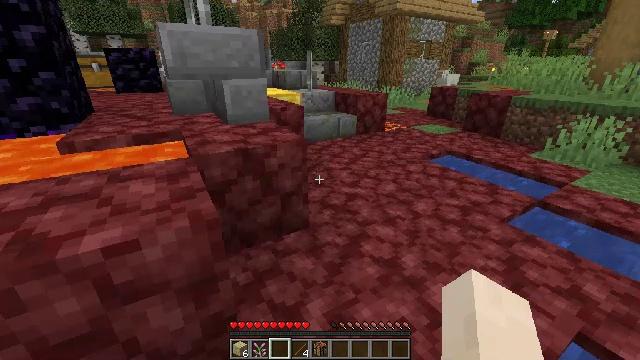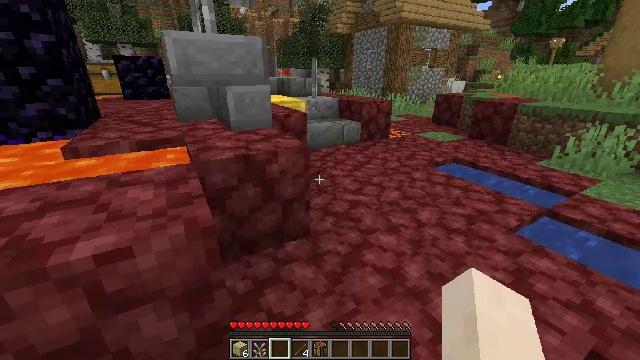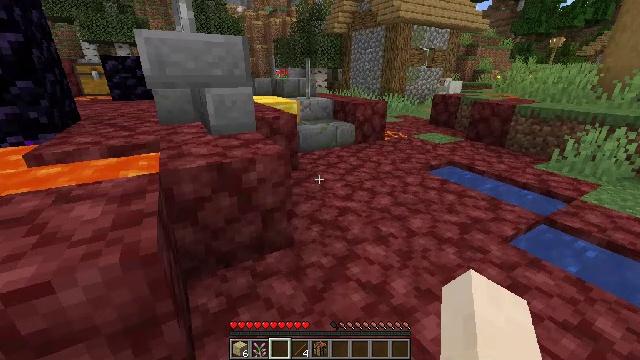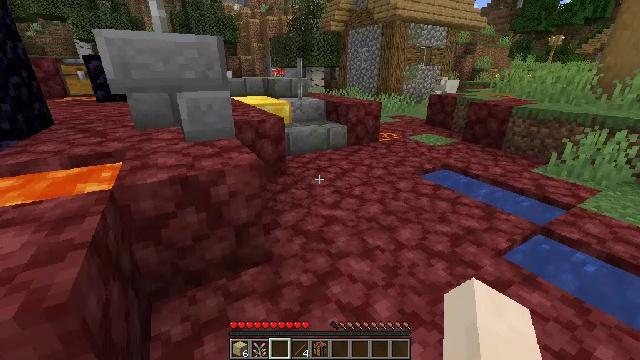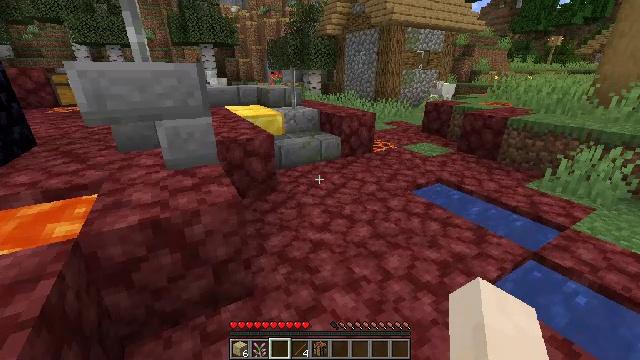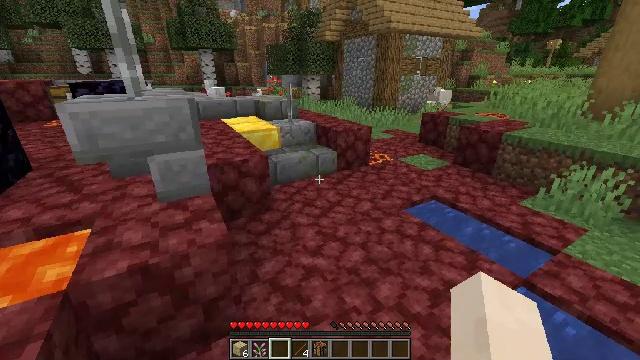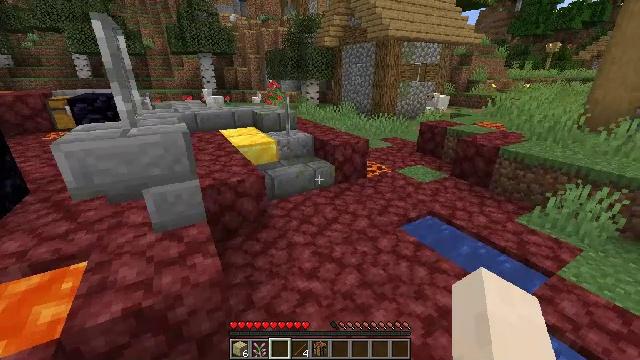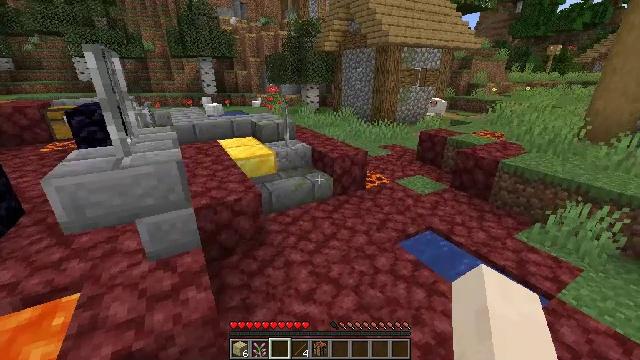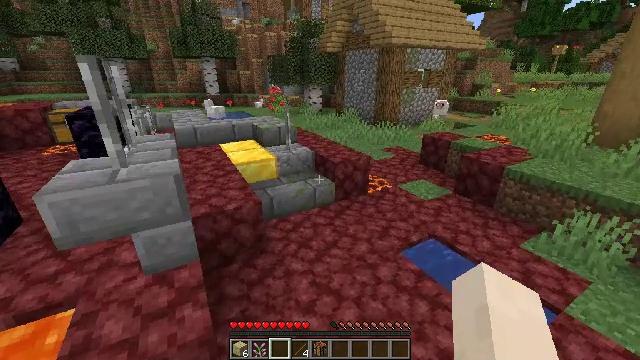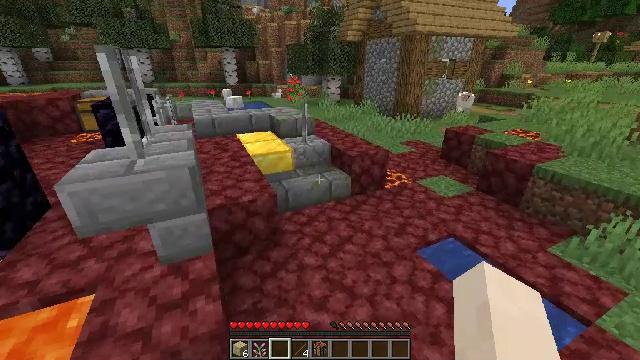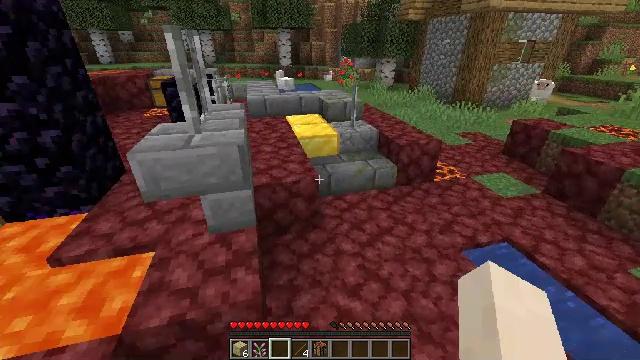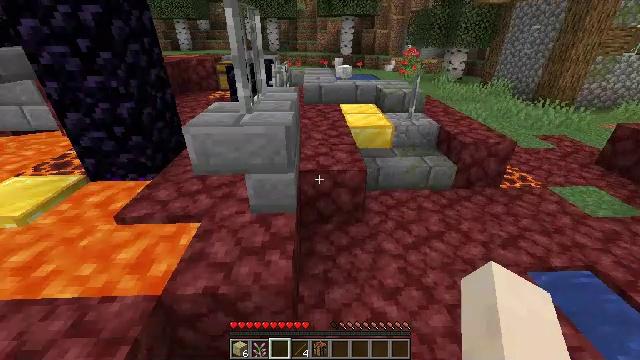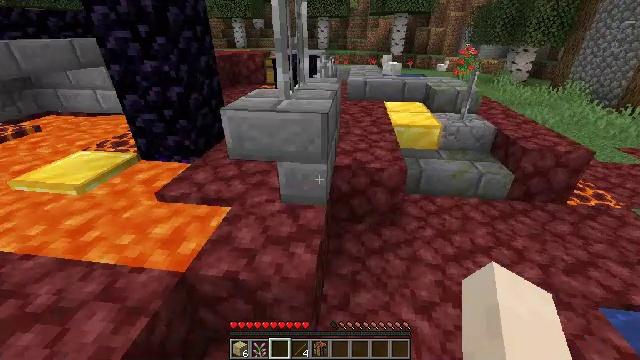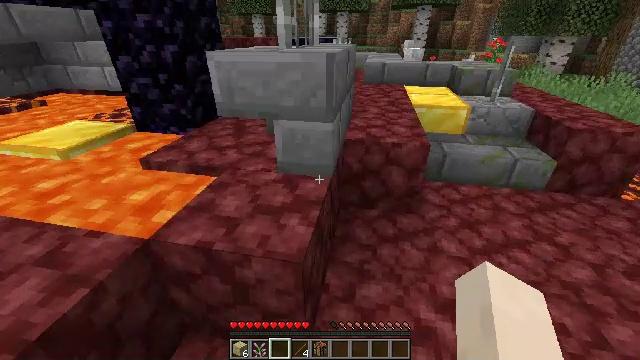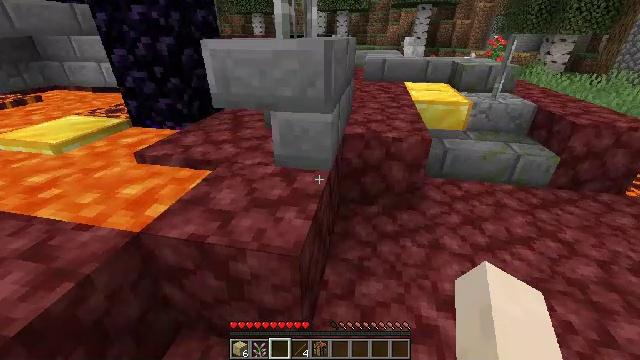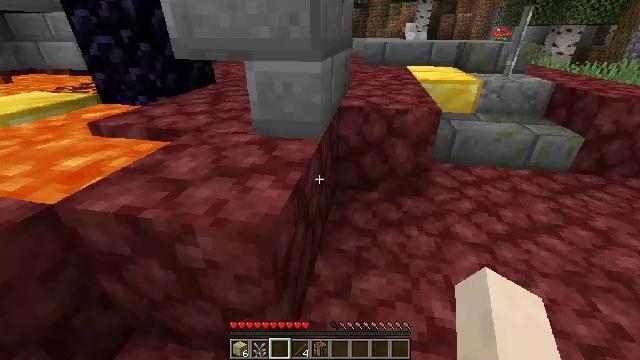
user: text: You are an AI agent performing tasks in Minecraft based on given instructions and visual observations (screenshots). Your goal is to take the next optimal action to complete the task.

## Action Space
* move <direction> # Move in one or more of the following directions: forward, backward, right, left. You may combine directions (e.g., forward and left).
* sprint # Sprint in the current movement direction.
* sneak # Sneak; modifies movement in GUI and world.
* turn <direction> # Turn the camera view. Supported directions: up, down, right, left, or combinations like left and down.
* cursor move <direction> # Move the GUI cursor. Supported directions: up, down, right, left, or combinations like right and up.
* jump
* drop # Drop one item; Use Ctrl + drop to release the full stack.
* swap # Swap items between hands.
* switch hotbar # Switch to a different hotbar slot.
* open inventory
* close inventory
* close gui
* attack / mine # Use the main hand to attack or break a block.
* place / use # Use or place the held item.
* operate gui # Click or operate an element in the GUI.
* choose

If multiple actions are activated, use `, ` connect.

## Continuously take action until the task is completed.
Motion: motion action
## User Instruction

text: Hunt animals.
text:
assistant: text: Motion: move forward and move right, turn left and up
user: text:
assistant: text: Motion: move forward and move right
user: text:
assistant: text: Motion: move forward and move right
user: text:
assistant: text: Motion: move forward and move right, jump
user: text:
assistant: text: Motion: move forward and move left, jump
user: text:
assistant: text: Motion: move forward and move left, jump
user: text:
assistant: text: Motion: move forward and move left, jump
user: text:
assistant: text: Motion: move forward and move left, jump
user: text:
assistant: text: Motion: move forward and move left, turn left and down, jump
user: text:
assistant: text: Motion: move forward, turn left and down, jump
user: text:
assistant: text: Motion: move forward, turn left and down, jump
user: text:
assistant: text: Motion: move forward, turn left
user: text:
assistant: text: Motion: move forward, turn left
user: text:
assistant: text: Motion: move forward
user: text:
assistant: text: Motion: move forward
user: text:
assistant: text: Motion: move forward
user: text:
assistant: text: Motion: move forward
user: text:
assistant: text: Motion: move forward, turn up
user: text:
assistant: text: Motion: move forward, turn left and up
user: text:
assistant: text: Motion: move forward
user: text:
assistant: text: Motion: move forward, jump
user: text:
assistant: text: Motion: move forward, jump
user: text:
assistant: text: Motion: move forward, turn up, jump
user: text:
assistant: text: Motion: move forward, turn down, jump
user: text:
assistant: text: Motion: move forward, jump
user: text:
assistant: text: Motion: move forward, turn right, jump
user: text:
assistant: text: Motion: move forward, turn right and down, jump
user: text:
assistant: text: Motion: move forward, turn right and down, jump
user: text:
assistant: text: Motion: move forward, jump
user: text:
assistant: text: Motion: move forward, jump